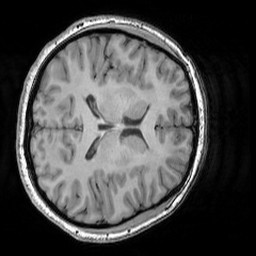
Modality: T1w
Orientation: axial
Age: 24
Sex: female
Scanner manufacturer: siemens
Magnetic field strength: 3 T
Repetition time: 1.9 s
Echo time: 0.00444 s